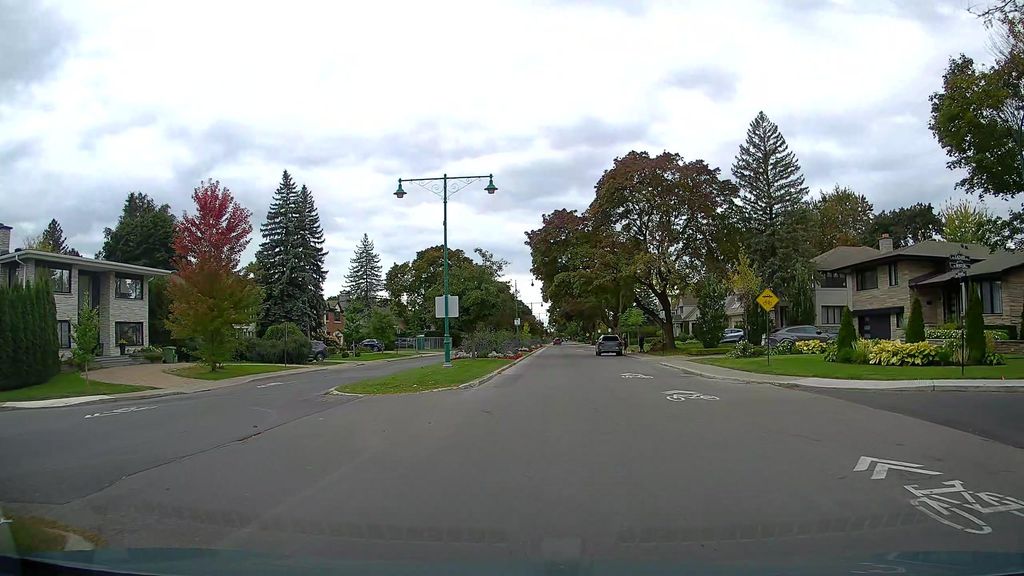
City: montreal